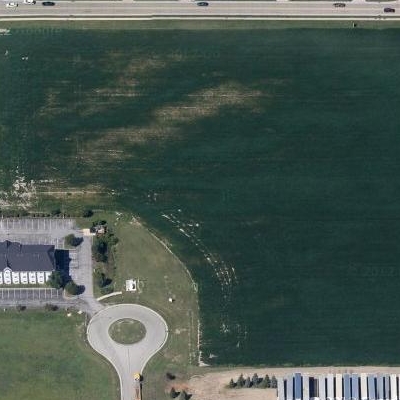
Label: bField